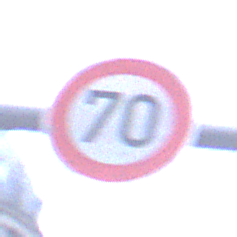
Verkehrszeichen: Geschwindigkeit70
Umgebung: Outdoor, Urban
Tageszeit: SunriseSunset
Wetter: PartlyCloudy
Licht: Natural
Jahreszeit: NotSpecified
Kontrast: LowContrast